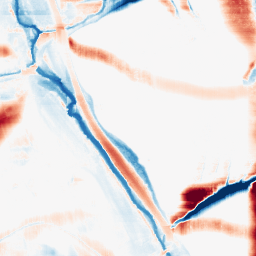
Category: morphological
Decomposition family: morphological_rect
Decomposition parameters: operation: average
width: 50
height: 20
Upsampling method: sinc_hamming
Upsampling parameters: scale: 2
kernel_size: 8
Upsampling scale: 2